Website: apple
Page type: customer-info-address
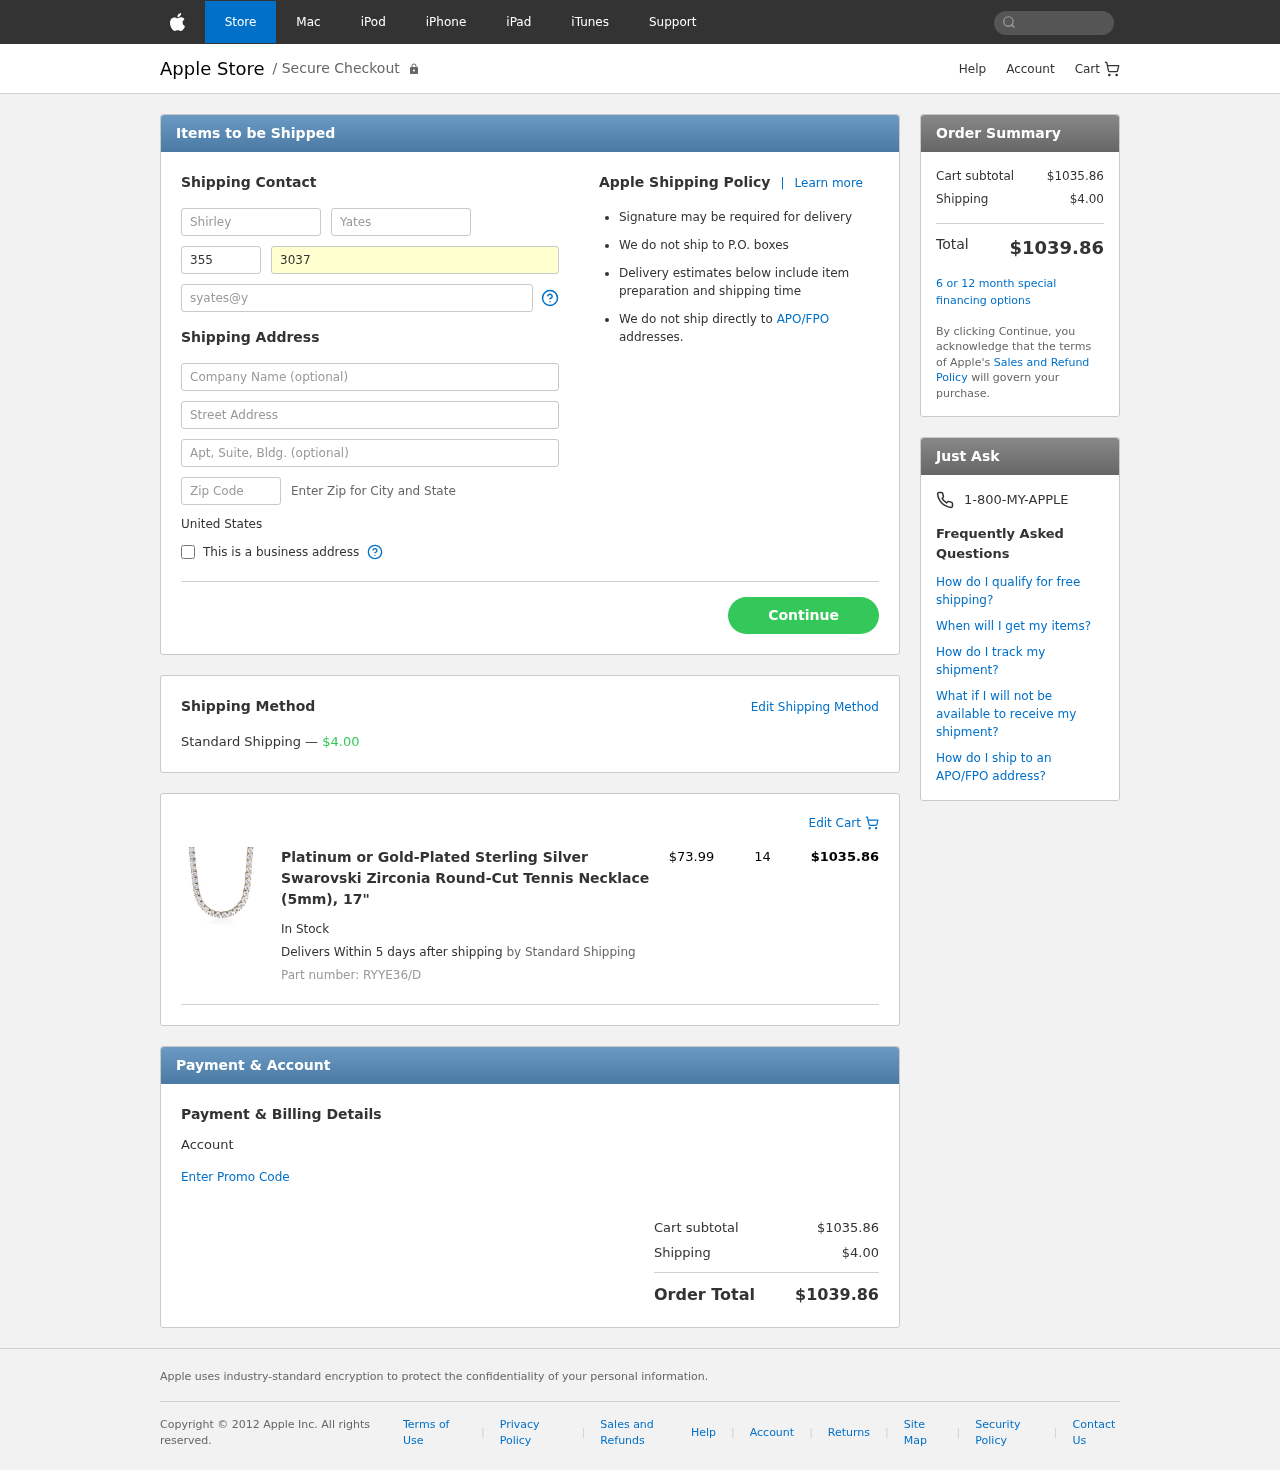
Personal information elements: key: PII_COUNTRY
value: United States
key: PII_FIRSTNAME
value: Shirley
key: PII_LASTNAME
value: Yates
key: PII_PHONE_AREA
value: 355
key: PII_PHONE_LINE
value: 3037
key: PII_EMAIL
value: syates@yahoo.com
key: PII_COMPANY
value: Ward-Mora
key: PII_STREET
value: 80255 Jenkins Brooks
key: PII_POSTCODE
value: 24746
Product elements: key: PRODUCT1_NAME
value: Platinum or Gold-Plated Sterling Silver Swarovski Zirconia Round-Cut Tennis Necklace (5mm), 17"
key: PRODUCT1_PRICE
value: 73.99
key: PRODUCT1_QUANTITY
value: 14
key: PRODUCT1_SKU
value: RYYE36/D
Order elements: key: ORDER_SHIPPING_COST
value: $4.00
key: ORDER_ITEM_TOTAL
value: $1035.86
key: ORDER_SUBTOTAL
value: $1035.86
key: ORDER_TOTAL
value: $1039.86